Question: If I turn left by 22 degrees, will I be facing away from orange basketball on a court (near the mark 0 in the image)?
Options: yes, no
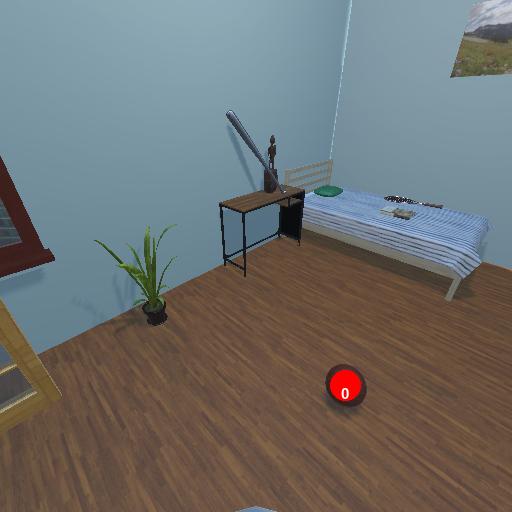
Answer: yes